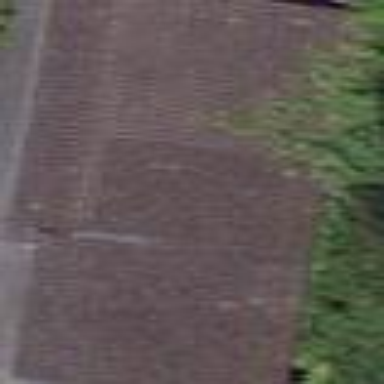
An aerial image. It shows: Barn.